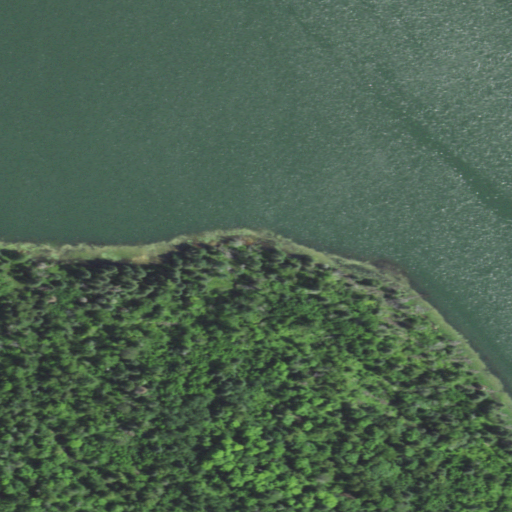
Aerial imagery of cape in Minnesota named Rays Point containing open water, mixed forest, deciduous forest, evergreen forest, and herbaceous wetlands